Question: My program compiles and runs correctly but after the execution, my program crashes.

Below is my code:
'''
public class Hi
{
public static void main (String[]args)
{
System.out.println("Hi");
}
}
'''
Can anyone help me regarding this... thanks.
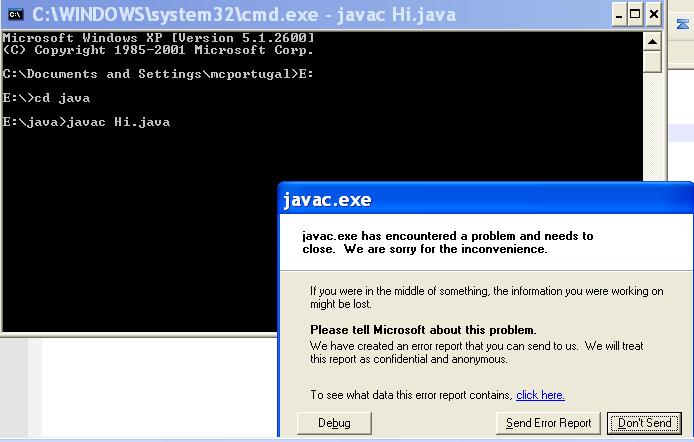
Answer: It's not your program that crashed, it's 'javac', i.e. the compiler itself. Something's terribly wrong with your Java installation (or your system itself) - try re-installing it.